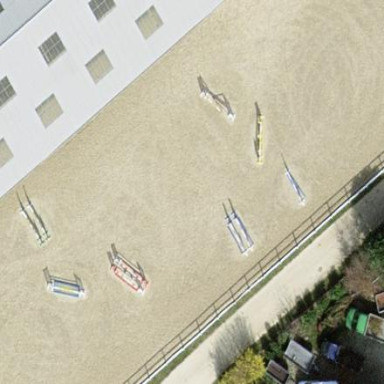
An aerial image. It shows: Equestrian pitch for leisure land activities.